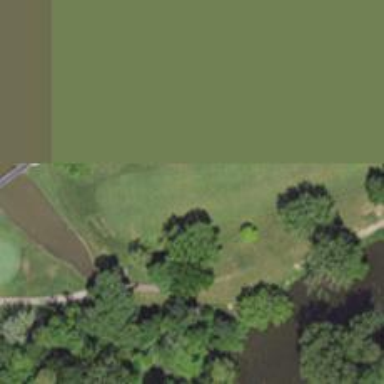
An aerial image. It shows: View of golf hole.